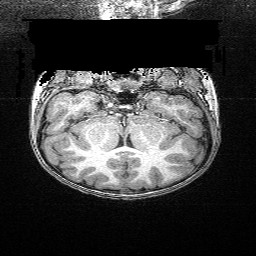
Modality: T1w
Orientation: sagittal